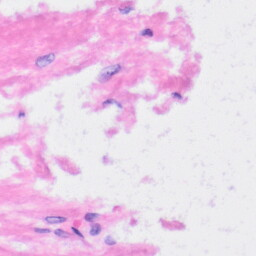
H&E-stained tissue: Liver